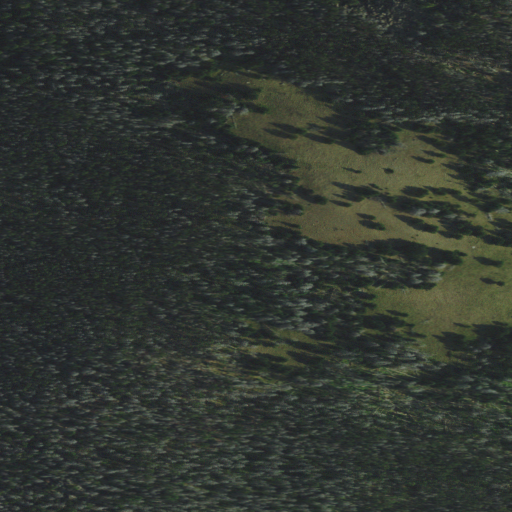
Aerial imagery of plain(s) in Montana named Elk Park containing evergreen forest and grassland